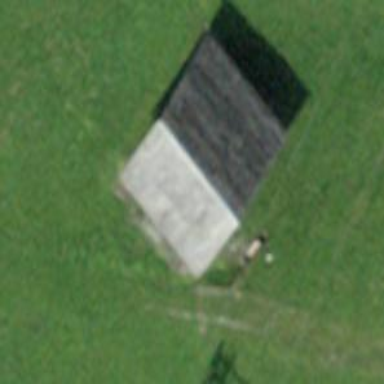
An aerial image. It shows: Barn.